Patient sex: M
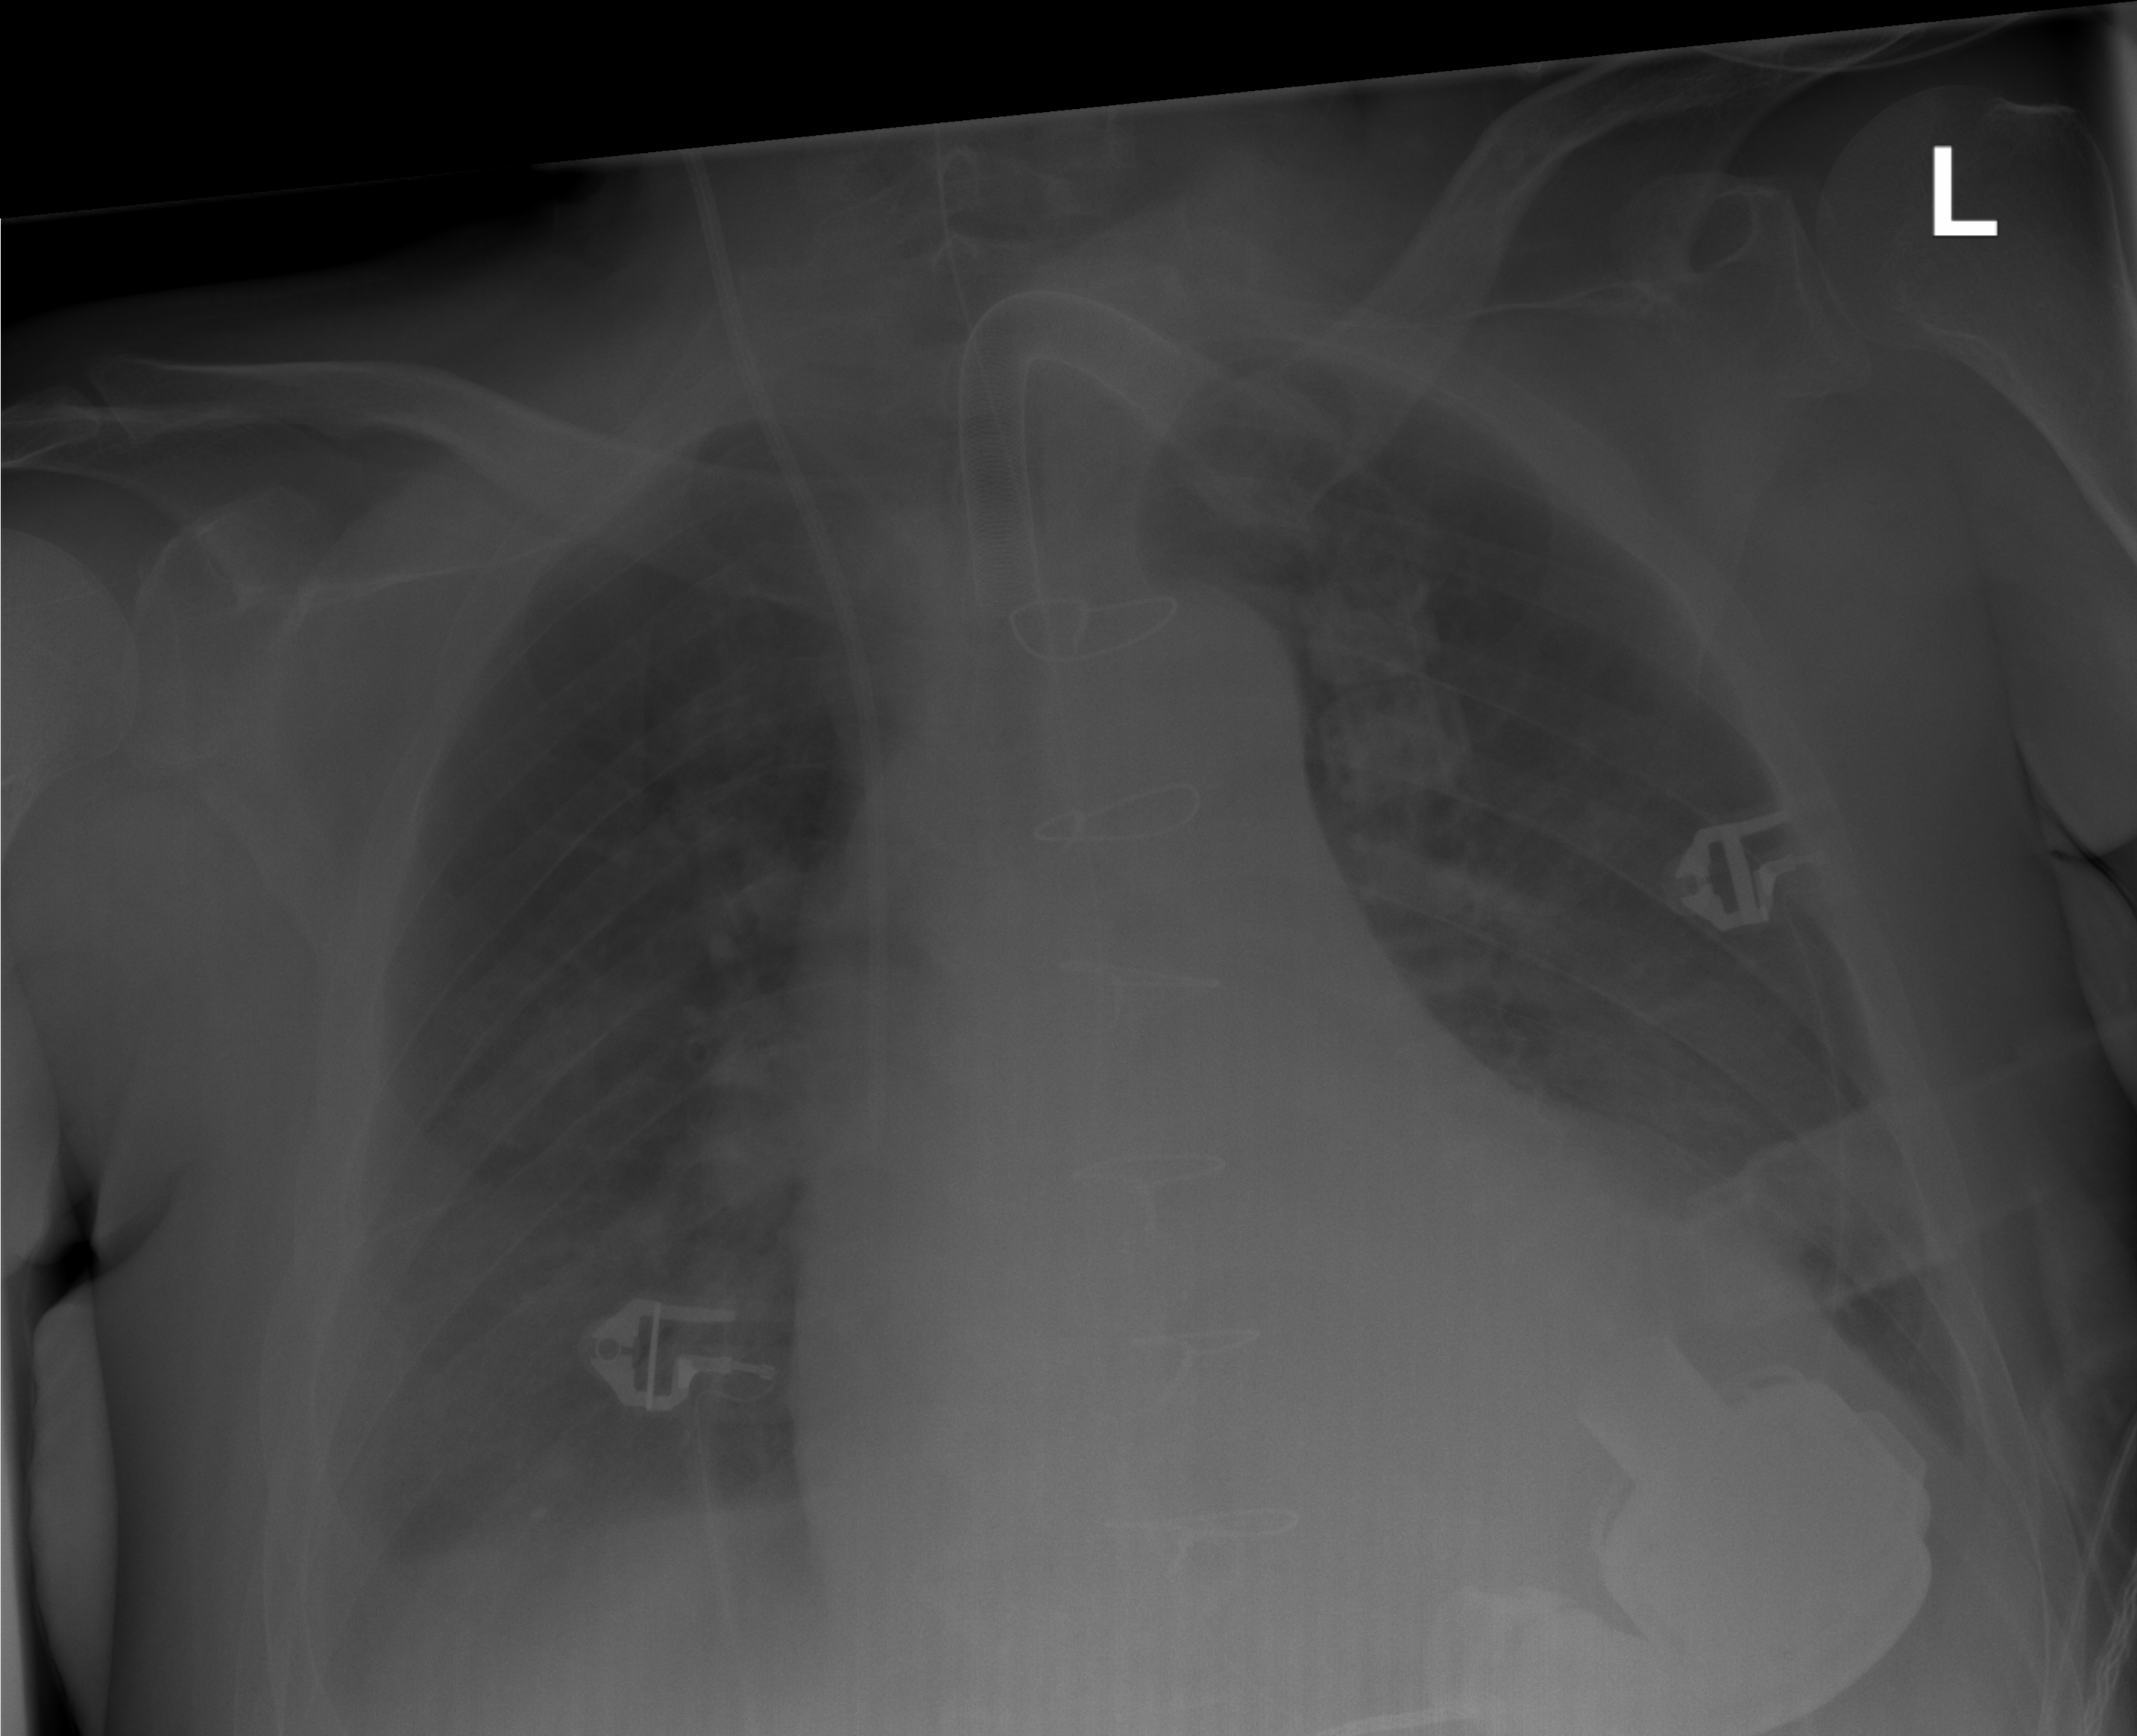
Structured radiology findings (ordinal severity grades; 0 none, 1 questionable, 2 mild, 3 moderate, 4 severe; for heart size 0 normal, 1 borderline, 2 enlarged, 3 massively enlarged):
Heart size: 2
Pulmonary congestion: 0
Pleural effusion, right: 2
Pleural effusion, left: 2
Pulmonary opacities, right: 0
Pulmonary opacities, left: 0
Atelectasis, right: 2
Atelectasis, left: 2